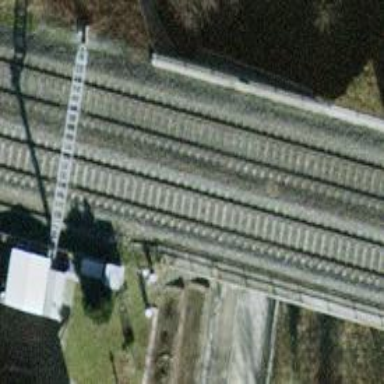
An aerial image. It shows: Railway bridge with electrified tracks and single rail.